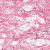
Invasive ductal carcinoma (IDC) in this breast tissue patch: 0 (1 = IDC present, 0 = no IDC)